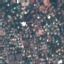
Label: Residential